Question: How do I add a simple like button that is NOT associated with facebook? I have searched online, but most of the instructions are for facebook likes. I think this should be fairly simple, but I am a very amateur to html. Please help. Thanks. I just a button like this:

Thanks a lot!
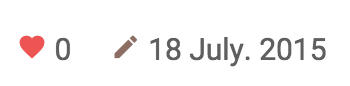
Answer: you should read this:
<URL>
it helps you understand how to add buttons into html and if you want to keep trace on the amount of likes that it gets just add some code and variables you can read about that here:
<URL>
i think that you would only need to make the button add +1 to a variable and that variable would be the one displaying the amount of likes.
hope it helps.
you should end up having something like this : jsfiddle.net/YdhTQ/64